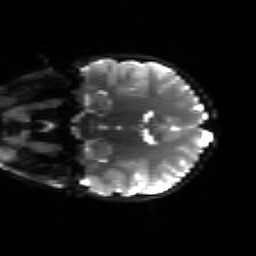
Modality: sbref
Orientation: coronal
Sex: male
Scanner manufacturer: siemens
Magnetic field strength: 3 T
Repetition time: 5 s
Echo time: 0.071 s